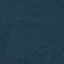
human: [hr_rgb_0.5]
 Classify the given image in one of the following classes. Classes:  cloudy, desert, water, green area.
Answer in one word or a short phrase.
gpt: green area